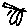
Label: cat